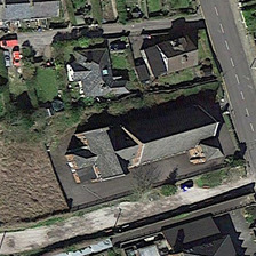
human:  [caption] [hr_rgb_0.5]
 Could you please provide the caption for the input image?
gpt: It is a cross church with dark grey roof beside two houses.

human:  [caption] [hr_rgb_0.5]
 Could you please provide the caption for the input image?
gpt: At the corner of a T-junction, there is a church and house with a gray roof.

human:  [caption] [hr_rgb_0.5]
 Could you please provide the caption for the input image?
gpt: There is a grey roof church on the corner of T junction.

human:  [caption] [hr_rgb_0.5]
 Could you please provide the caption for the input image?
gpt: an old style church is near a highway and some black flats .

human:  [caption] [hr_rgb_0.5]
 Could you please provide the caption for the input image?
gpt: It's a cross shaped church with dark gray roofs next to two houses.